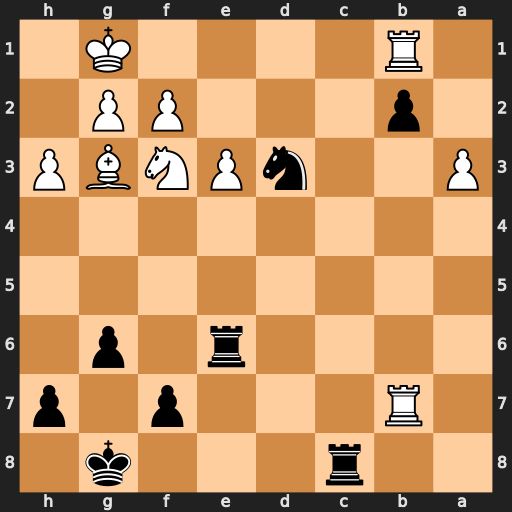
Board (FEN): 2r3k1/1R3p1p/4r1p1/8/8/P2nPNBP/1p3PP1/1R4K1
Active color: b
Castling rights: -
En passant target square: -
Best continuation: Rc1+ Kh2 Rxb1 Rb8+ Kg7